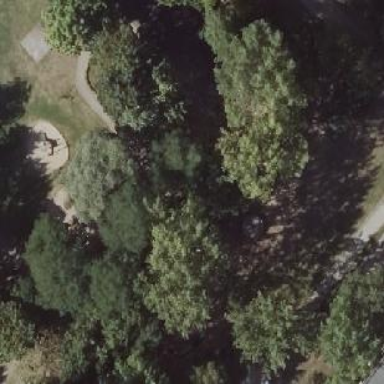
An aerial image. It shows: Playground area for leisure land.